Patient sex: M
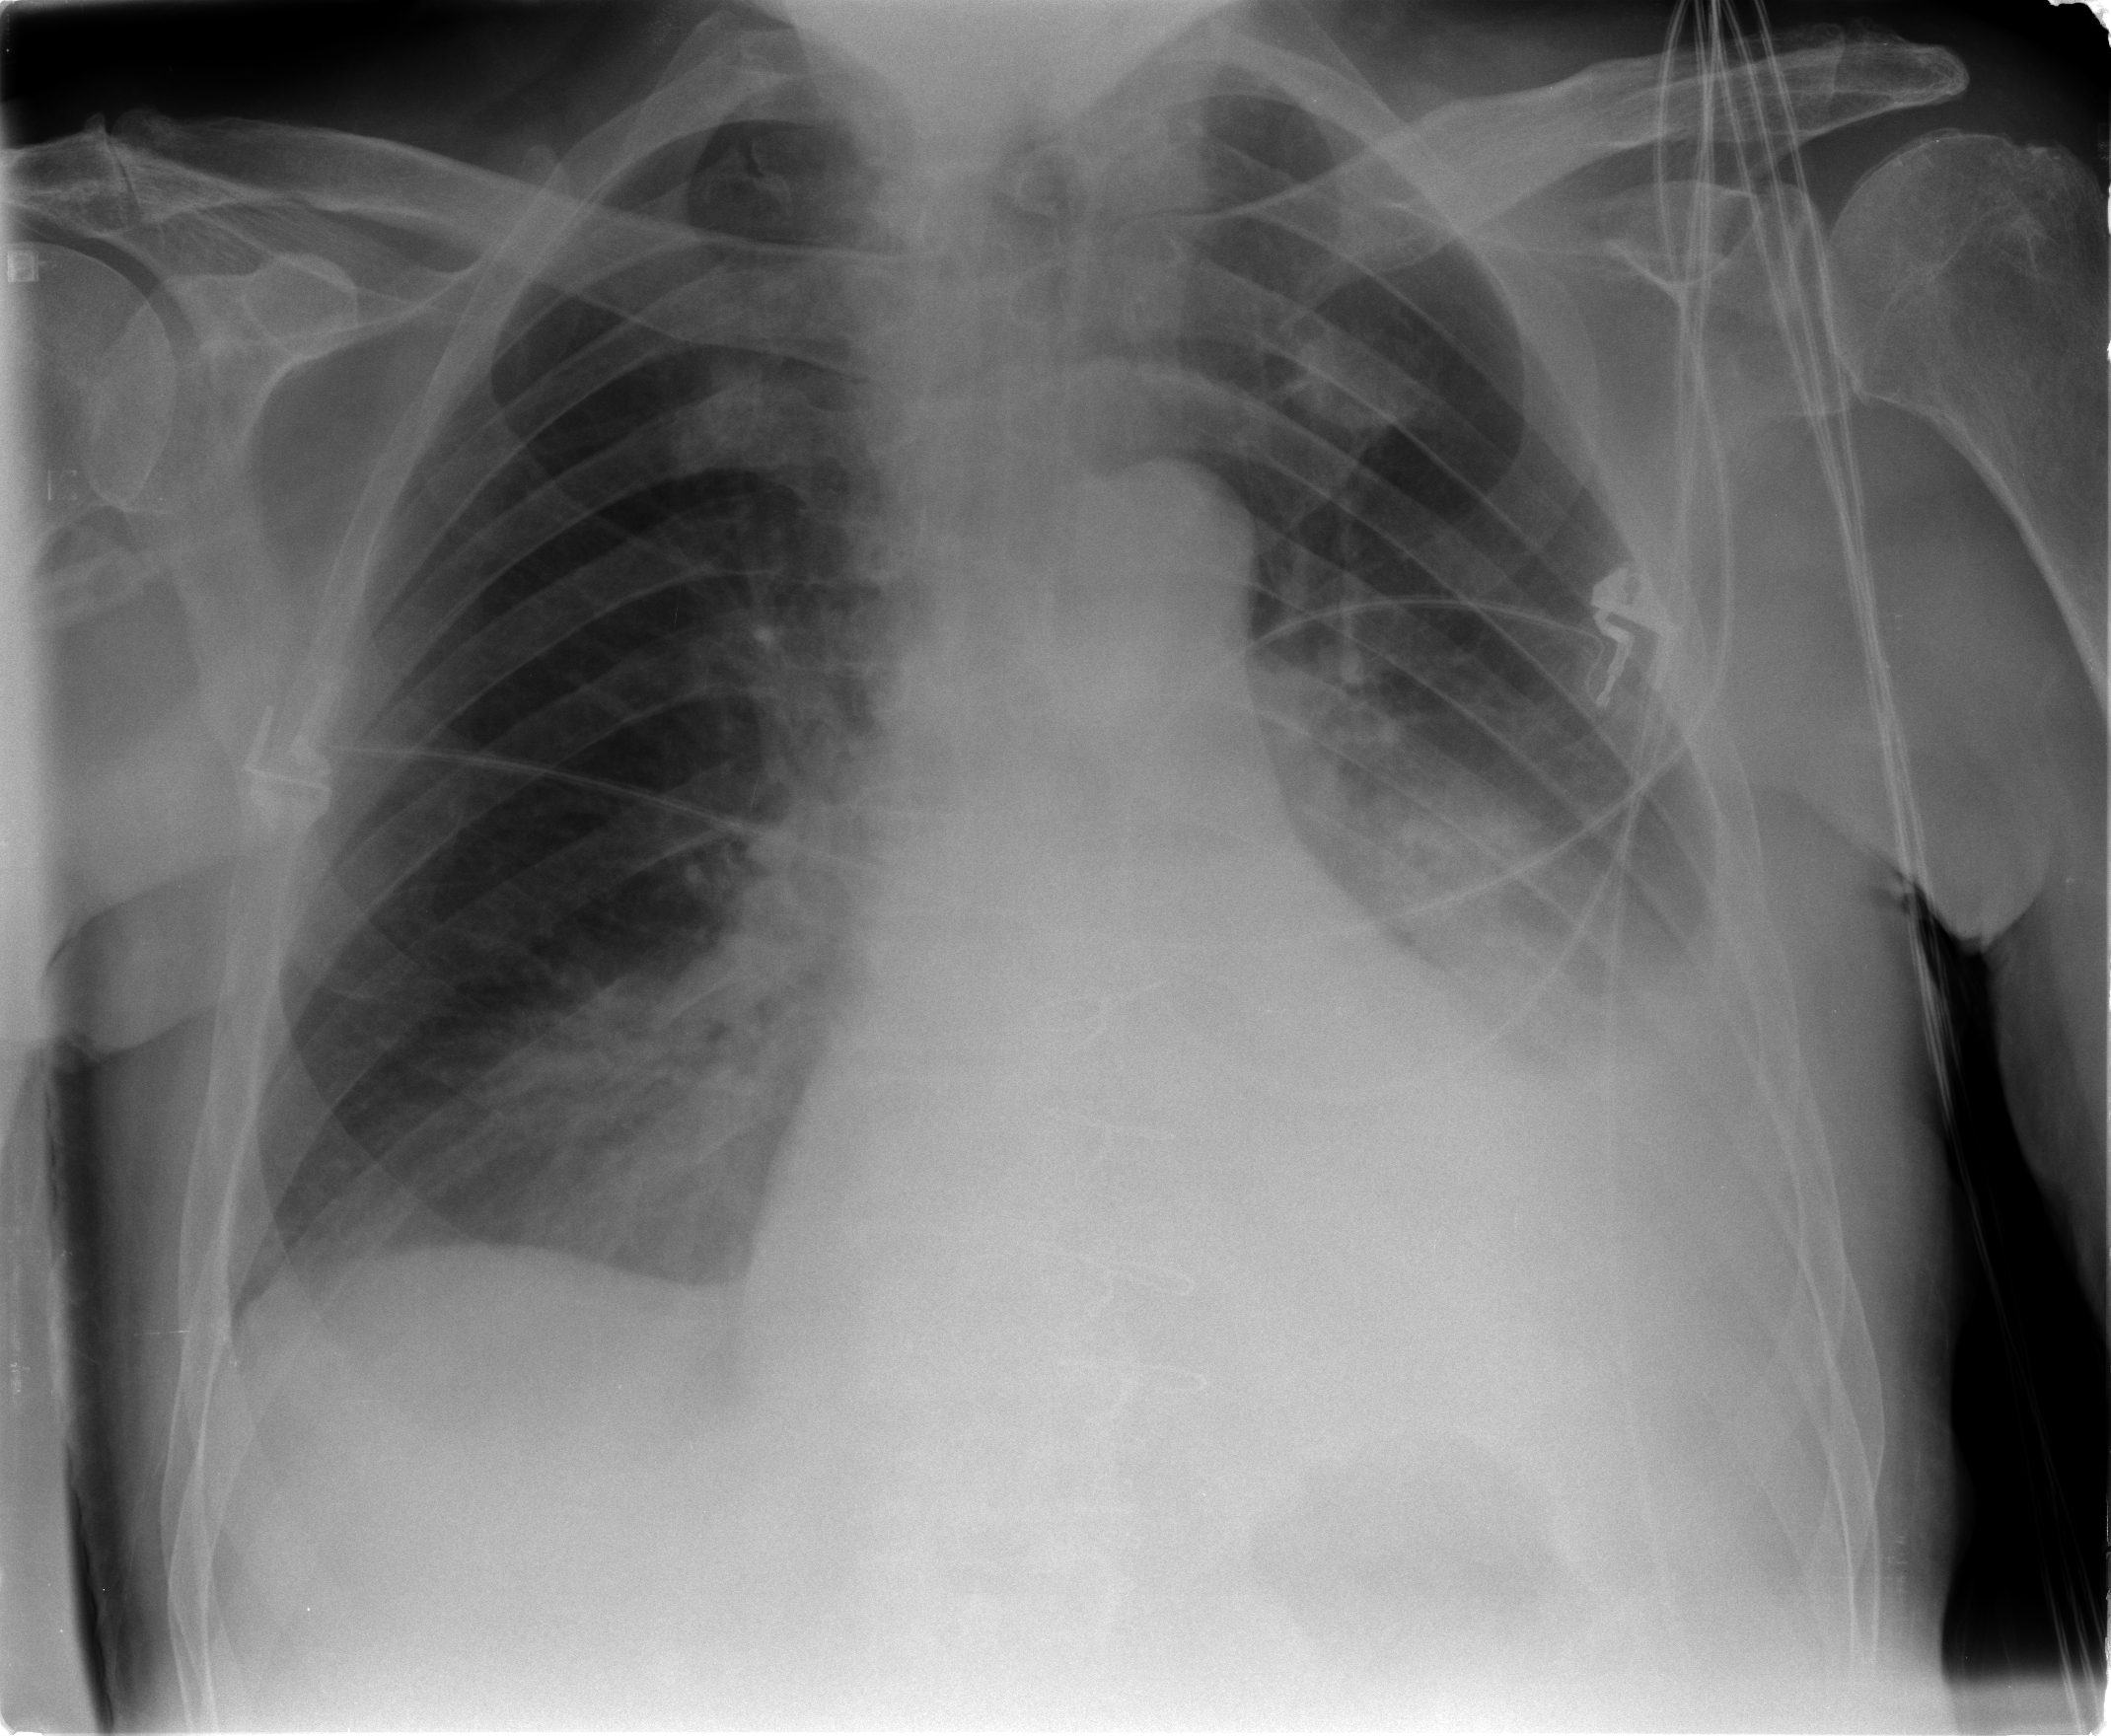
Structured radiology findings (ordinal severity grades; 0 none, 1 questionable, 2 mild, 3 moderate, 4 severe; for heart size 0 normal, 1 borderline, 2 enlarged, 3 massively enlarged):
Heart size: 2
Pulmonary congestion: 0
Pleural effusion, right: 2
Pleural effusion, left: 3
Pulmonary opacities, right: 0
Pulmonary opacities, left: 0
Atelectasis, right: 2
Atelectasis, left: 2